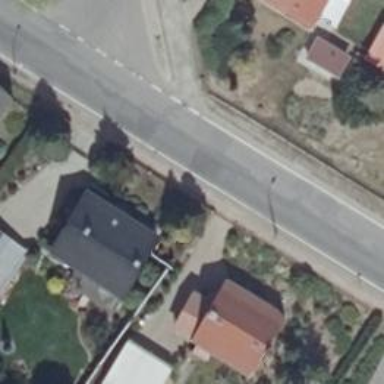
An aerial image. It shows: Secondary road with asphalt surface.